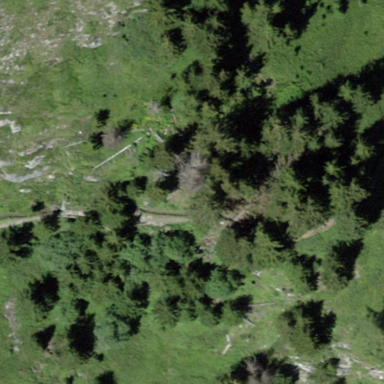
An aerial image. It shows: Forest area.